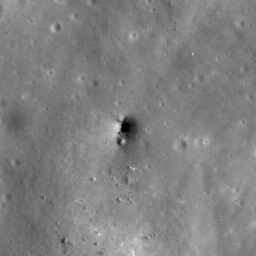
Pit: Copernicus 5
Host crater: Copernicus
Host type: impact_melt
Lunar coordinates: latitude 9.016, longitude 339.745